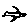
Label: bird